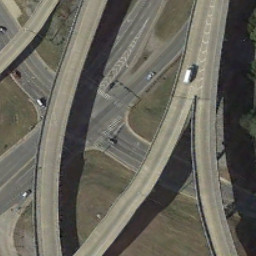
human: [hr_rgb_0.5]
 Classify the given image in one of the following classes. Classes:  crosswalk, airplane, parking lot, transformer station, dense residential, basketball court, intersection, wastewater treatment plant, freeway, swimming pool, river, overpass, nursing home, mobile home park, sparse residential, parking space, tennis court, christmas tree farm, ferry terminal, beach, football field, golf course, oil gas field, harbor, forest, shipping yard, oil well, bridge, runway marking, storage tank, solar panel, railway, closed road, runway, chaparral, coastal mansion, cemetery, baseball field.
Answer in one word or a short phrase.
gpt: overpass